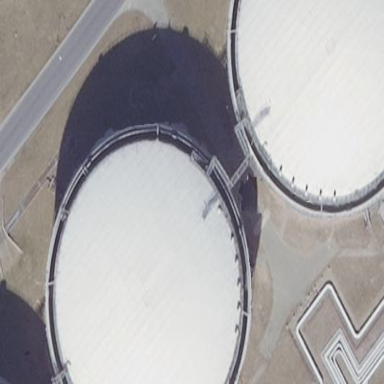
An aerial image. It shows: Storage tank which is man-made and housed in building.